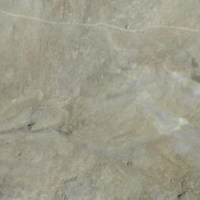
EUNIS habitat code: 48
Species observed at this site:
Androsace alpina